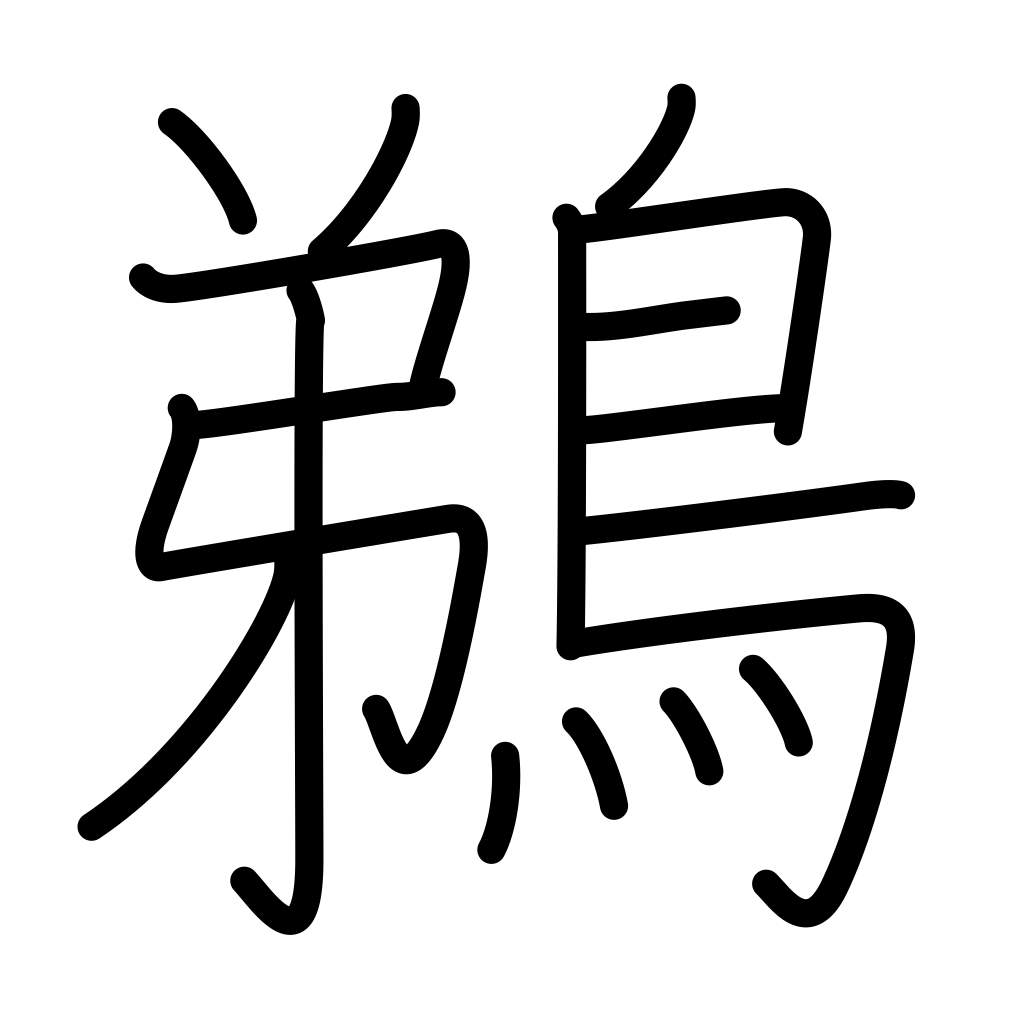
Meaning: cormorant